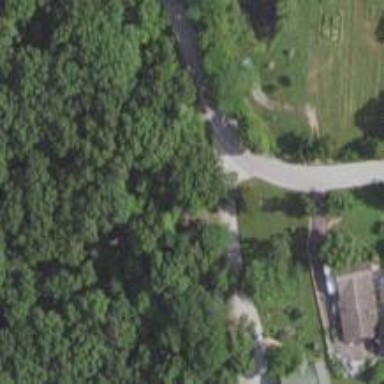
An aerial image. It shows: Driveway.